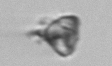
Label: detritus_transparent